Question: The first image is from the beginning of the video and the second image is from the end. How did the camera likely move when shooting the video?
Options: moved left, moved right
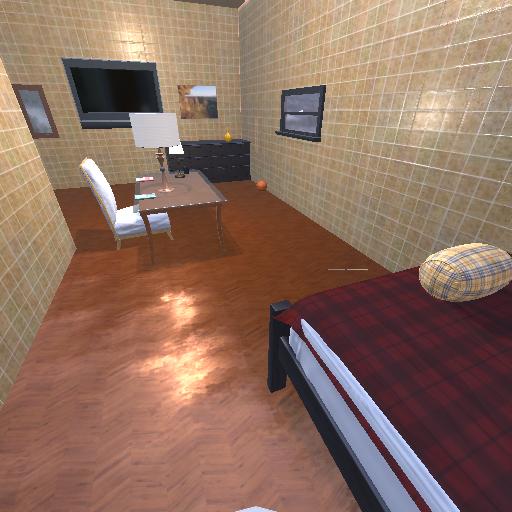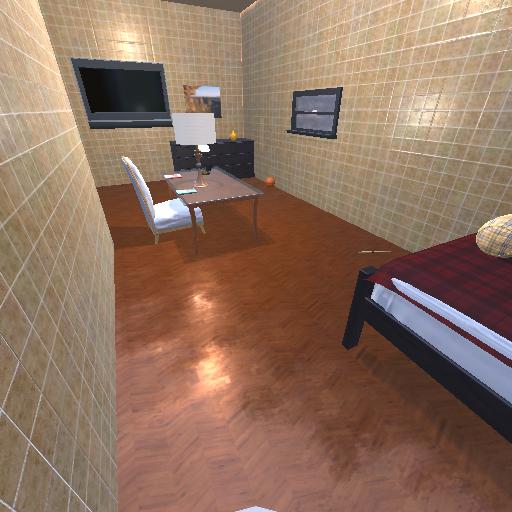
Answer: moved left